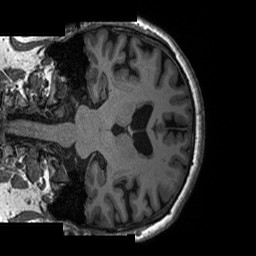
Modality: T1w
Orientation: coronal
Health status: ill
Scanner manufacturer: siemens
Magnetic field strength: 3 T
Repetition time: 2.3 s
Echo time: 0.00226 s